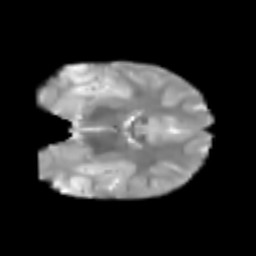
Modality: T2w
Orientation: coronal
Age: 7
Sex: male
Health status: healthy